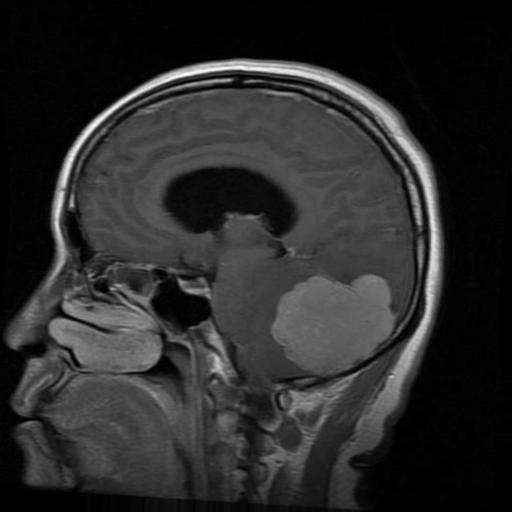
Label: meningioma